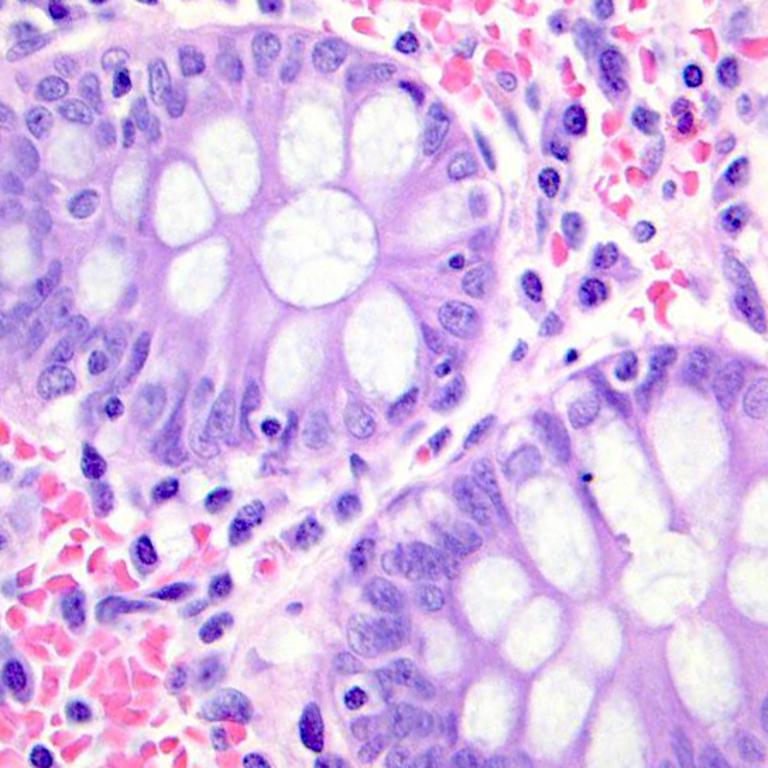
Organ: colon
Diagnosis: benign